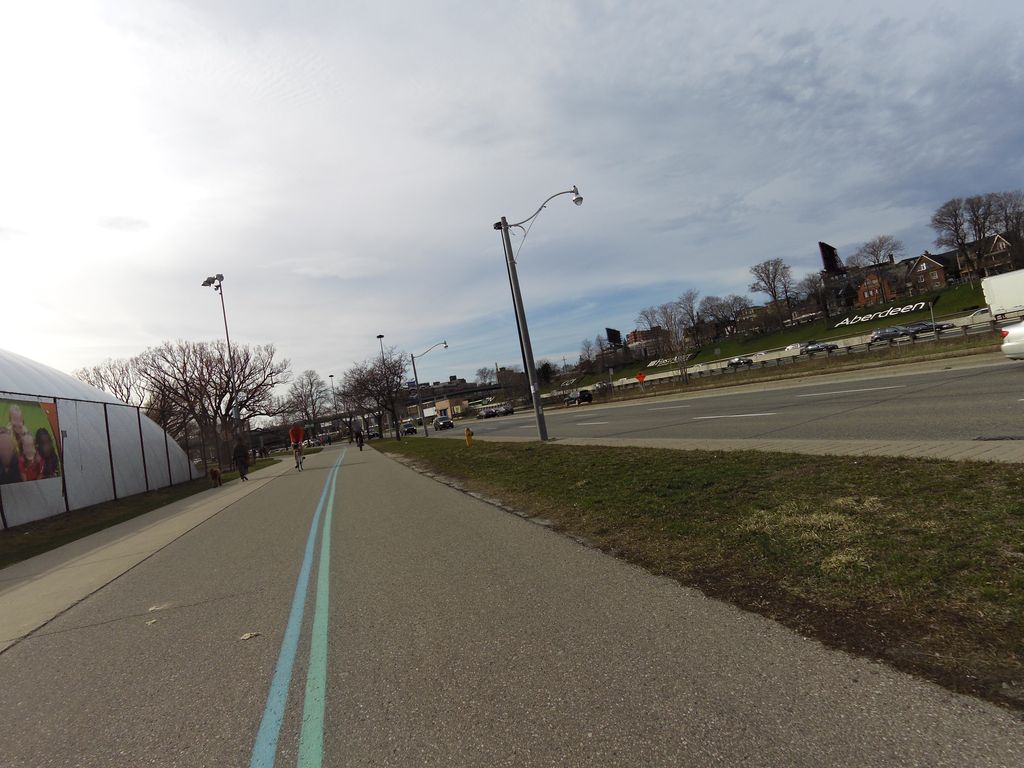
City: toronto